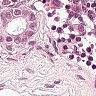
Metastatic tissue present: yes